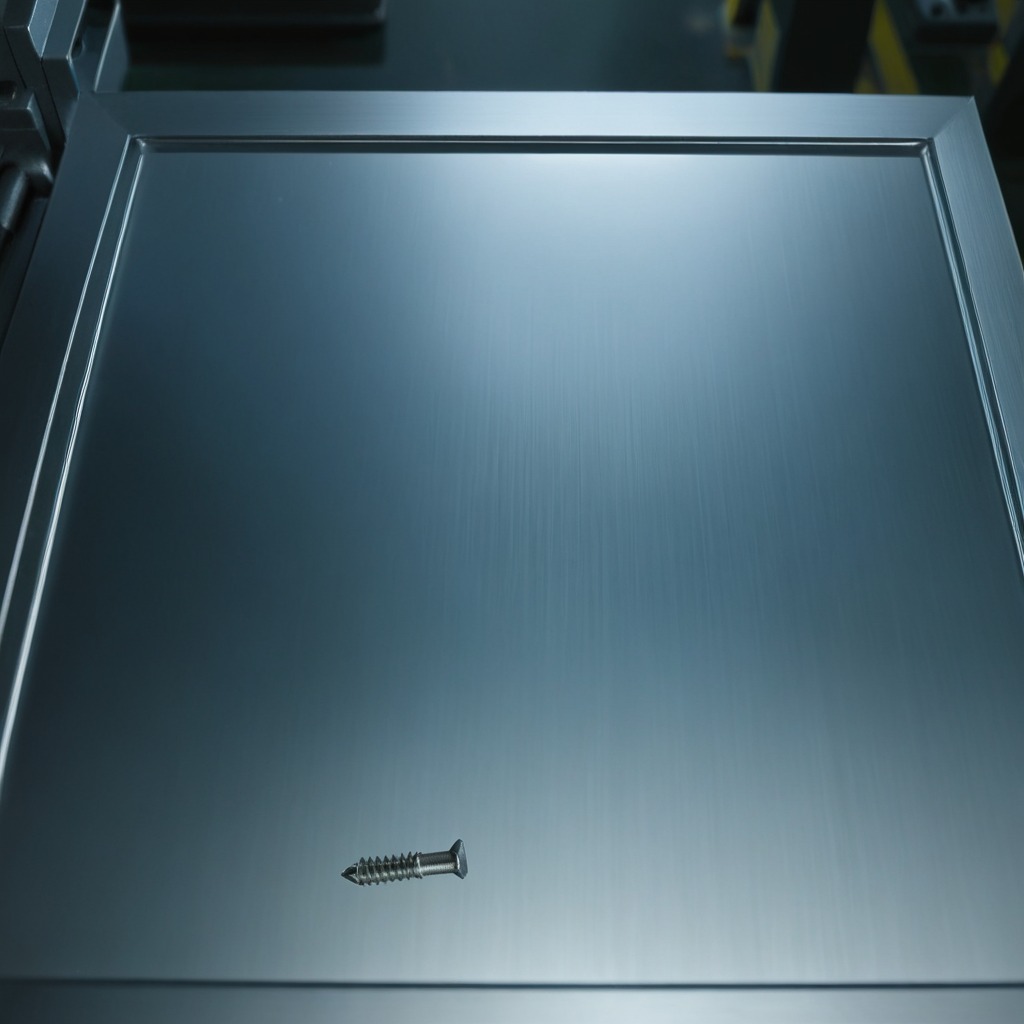
A metal screw is lying on a metal table in a machine shop under fluorescent lights.